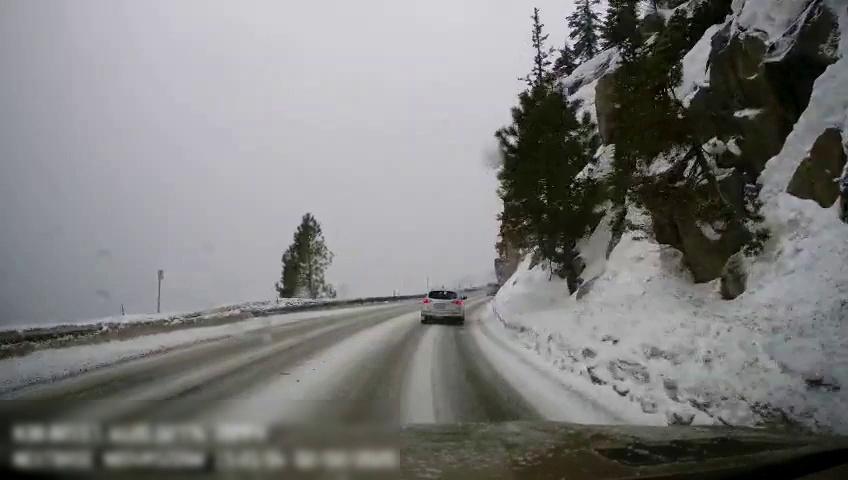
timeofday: Day
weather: Snowy
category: Drivable Space
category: Vehicles | SUV
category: Vehicles | Car